Brain MRI, t2w sequence, axial 2D slice.
Patient: age 30, sex M, weight 95 kg, height 1.95 m
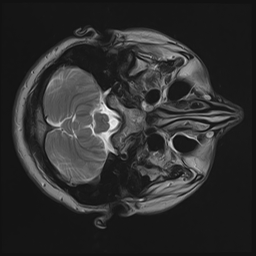